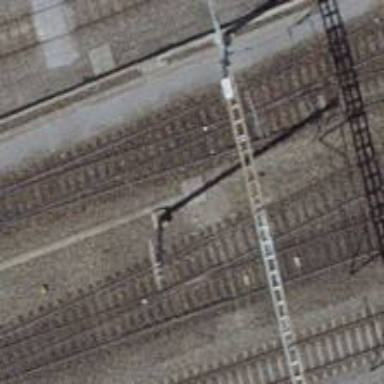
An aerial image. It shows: Single-track electrified railway siding with contact line.